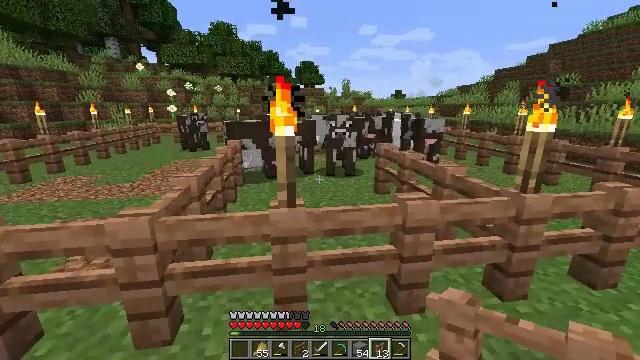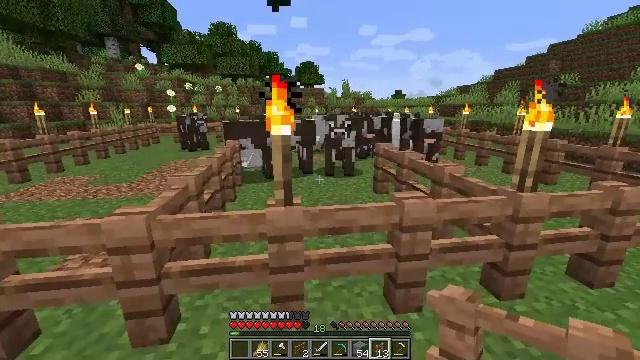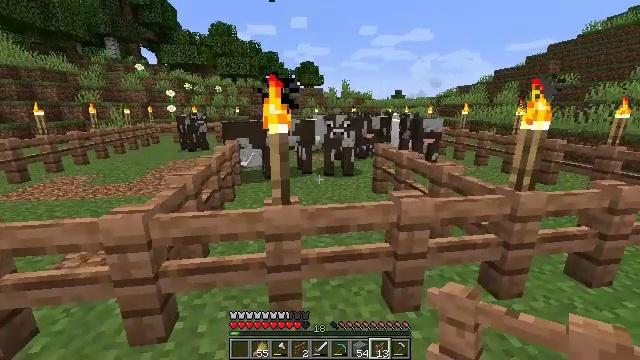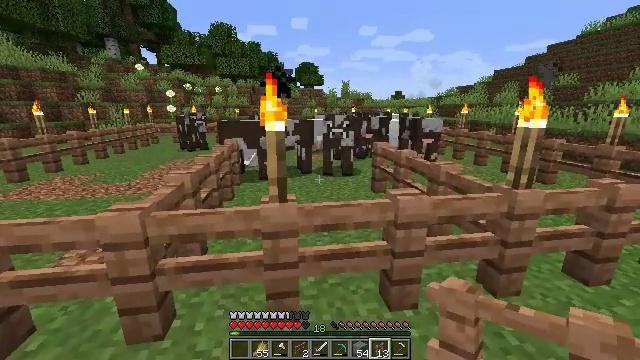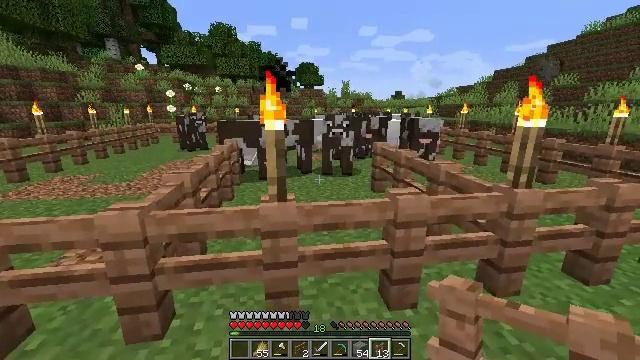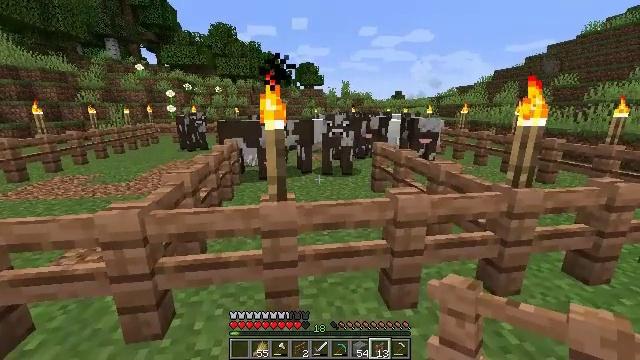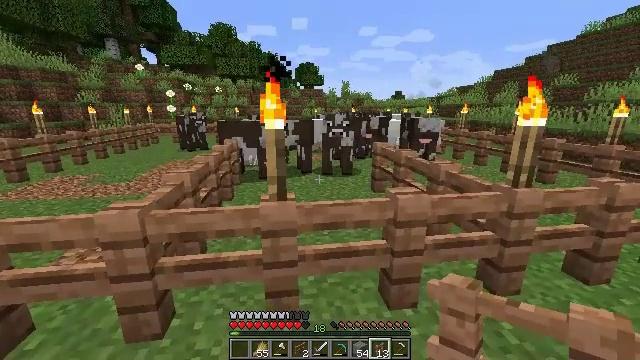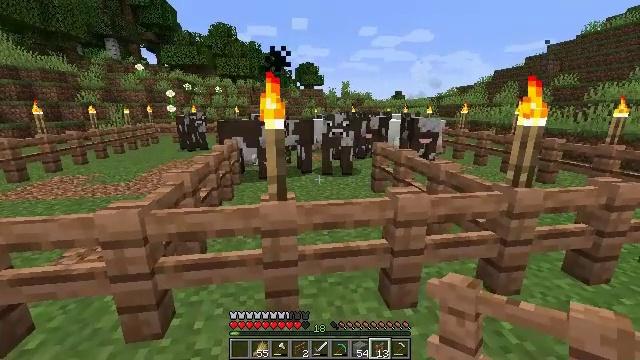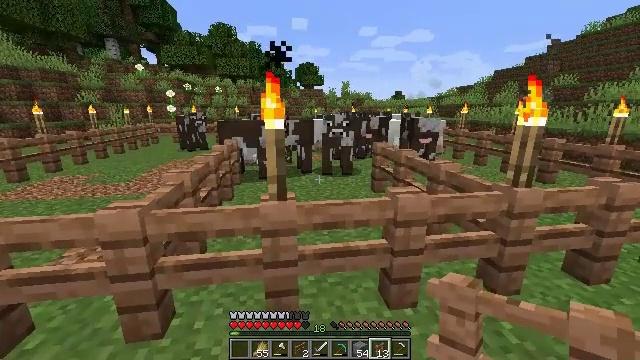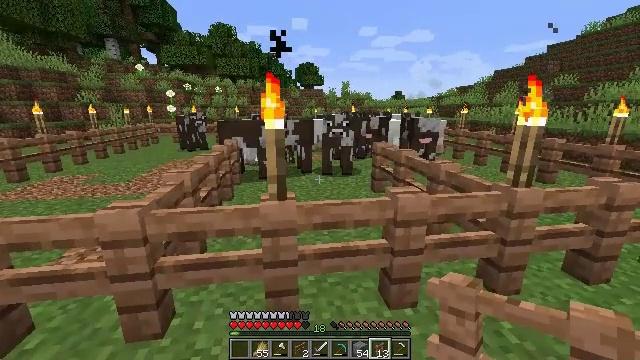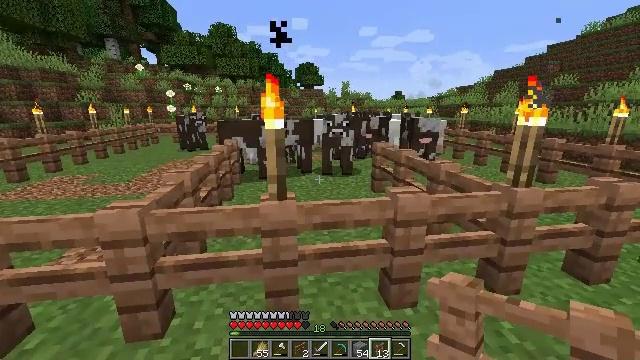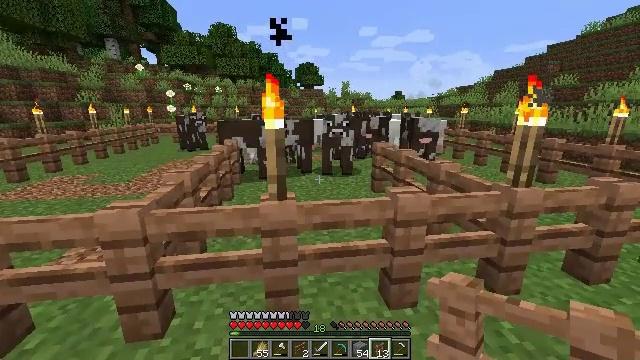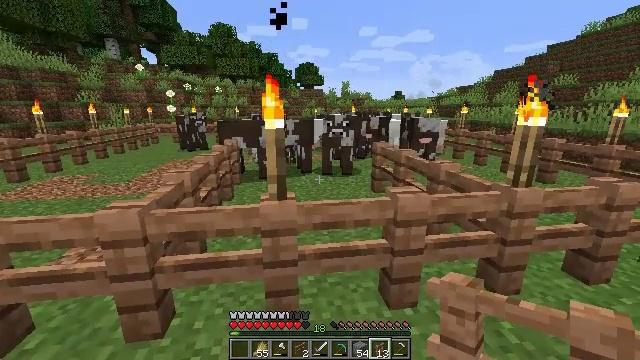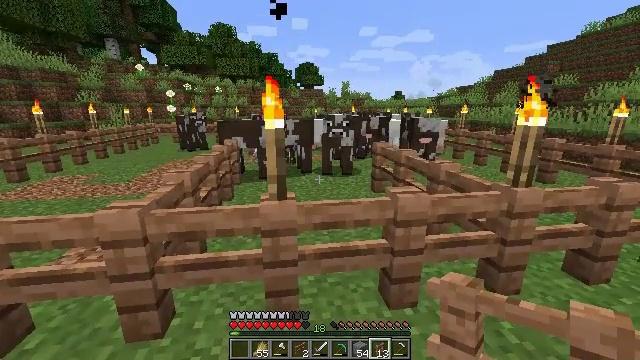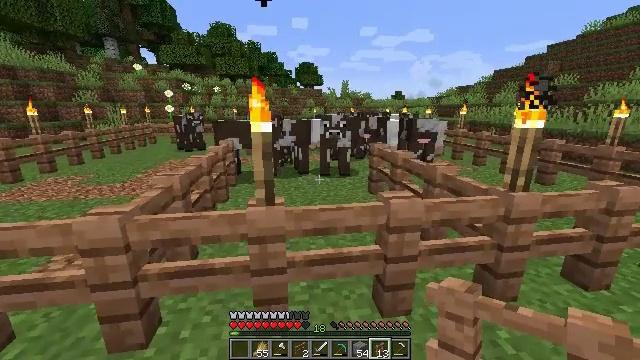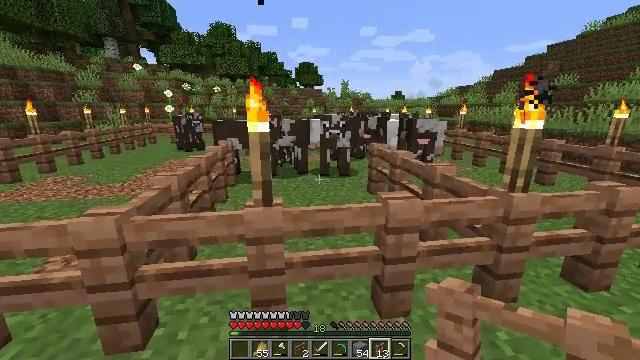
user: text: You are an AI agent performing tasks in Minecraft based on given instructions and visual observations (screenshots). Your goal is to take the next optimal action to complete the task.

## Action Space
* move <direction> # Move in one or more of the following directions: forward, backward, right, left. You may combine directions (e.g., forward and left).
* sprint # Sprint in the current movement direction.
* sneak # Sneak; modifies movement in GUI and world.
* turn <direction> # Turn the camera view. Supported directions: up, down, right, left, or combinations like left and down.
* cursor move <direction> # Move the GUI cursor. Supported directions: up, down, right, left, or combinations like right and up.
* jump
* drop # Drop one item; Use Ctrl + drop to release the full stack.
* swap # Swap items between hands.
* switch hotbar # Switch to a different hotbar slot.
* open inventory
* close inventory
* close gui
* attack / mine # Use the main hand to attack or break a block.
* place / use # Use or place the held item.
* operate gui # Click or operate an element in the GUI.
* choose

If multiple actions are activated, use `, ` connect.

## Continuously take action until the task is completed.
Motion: motion action
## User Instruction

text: Mine the jungle fence for wood.
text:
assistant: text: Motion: no_op
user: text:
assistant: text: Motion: no_op
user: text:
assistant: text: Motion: no_op
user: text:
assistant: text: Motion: no_op
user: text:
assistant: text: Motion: no_op
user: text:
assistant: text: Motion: no_op
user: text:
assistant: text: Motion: no_op
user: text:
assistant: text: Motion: no_op
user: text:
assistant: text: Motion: no_op
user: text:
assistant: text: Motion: no_op
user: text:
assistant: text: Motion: no_op
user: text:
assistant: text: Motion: no_op
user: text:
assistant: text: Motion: no_op
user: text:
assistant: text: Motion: move forward and move right
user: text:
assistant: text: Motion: move forward and move right
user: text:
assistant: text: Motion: move forward and move right, turn down
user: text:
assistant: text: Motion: move forward and move right, turn left and down
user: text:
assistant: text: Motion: turn down
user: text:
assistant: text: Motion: no_op
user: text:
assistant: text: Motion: no_op
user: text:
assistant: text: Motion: turn down
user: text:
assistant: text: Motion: turn down
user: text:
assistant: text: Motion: turn down
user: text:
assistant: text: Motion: no_op
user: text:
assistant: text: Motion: no_op
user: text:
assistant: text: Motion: no_op
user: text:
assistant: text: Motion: move right
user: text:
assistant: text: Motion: move right
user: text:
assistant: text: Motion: move right
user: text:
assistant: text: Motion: move right